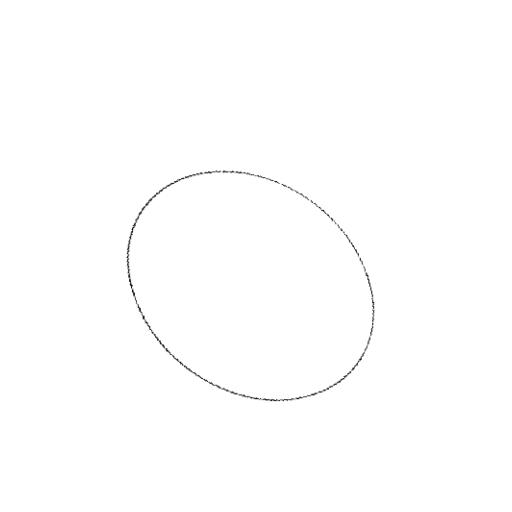
Crossing number: 0